Aerial crown-view tile of a tropical tree (Barro Colorado Island, Panama), acquired 20250124:
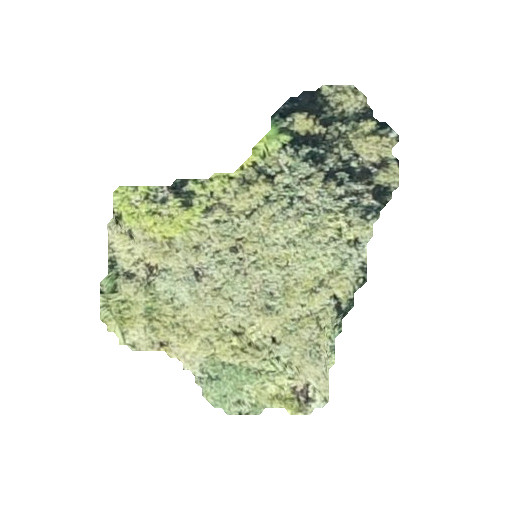
Species: Pouteria stipitata
GBIF accepted scientific name: Pouteria stipitata
Crown area: 92.451 m²